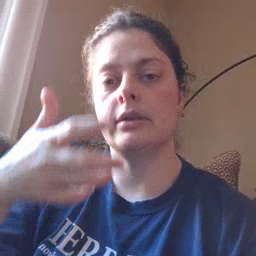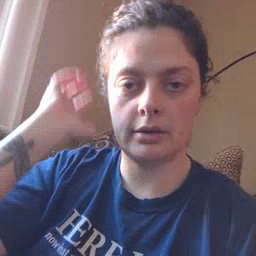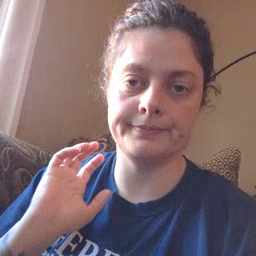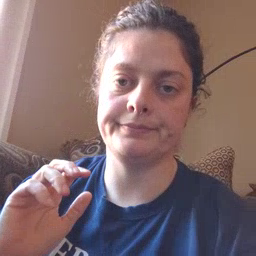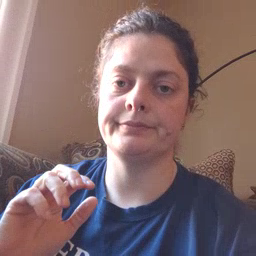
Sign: lion